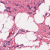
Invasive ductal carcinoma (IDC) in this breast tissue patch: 1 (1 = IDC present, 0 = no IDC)